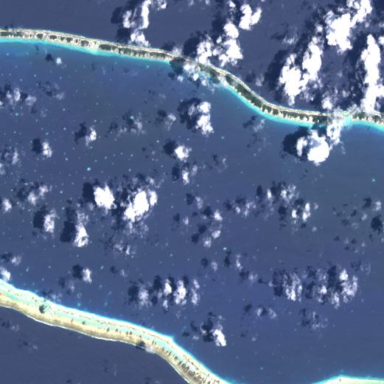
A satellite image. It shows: Maritime atoll boundary adorned with natural beauty. The place is atoll.